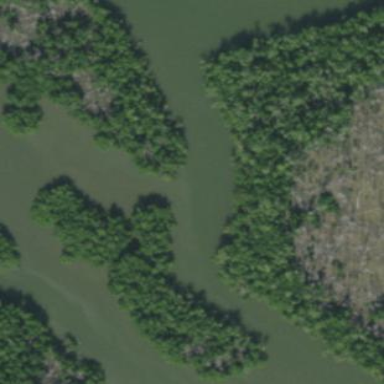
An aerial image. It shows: Mangrove wetland featuring plant community of Mangrove Swamp.